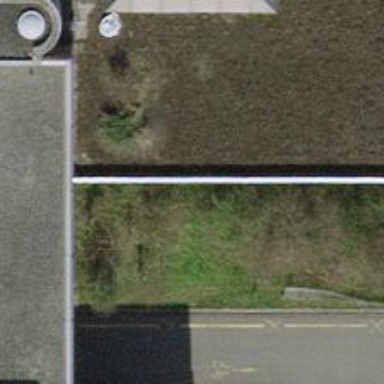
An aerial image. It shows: Bicycle parking area.